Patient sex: M
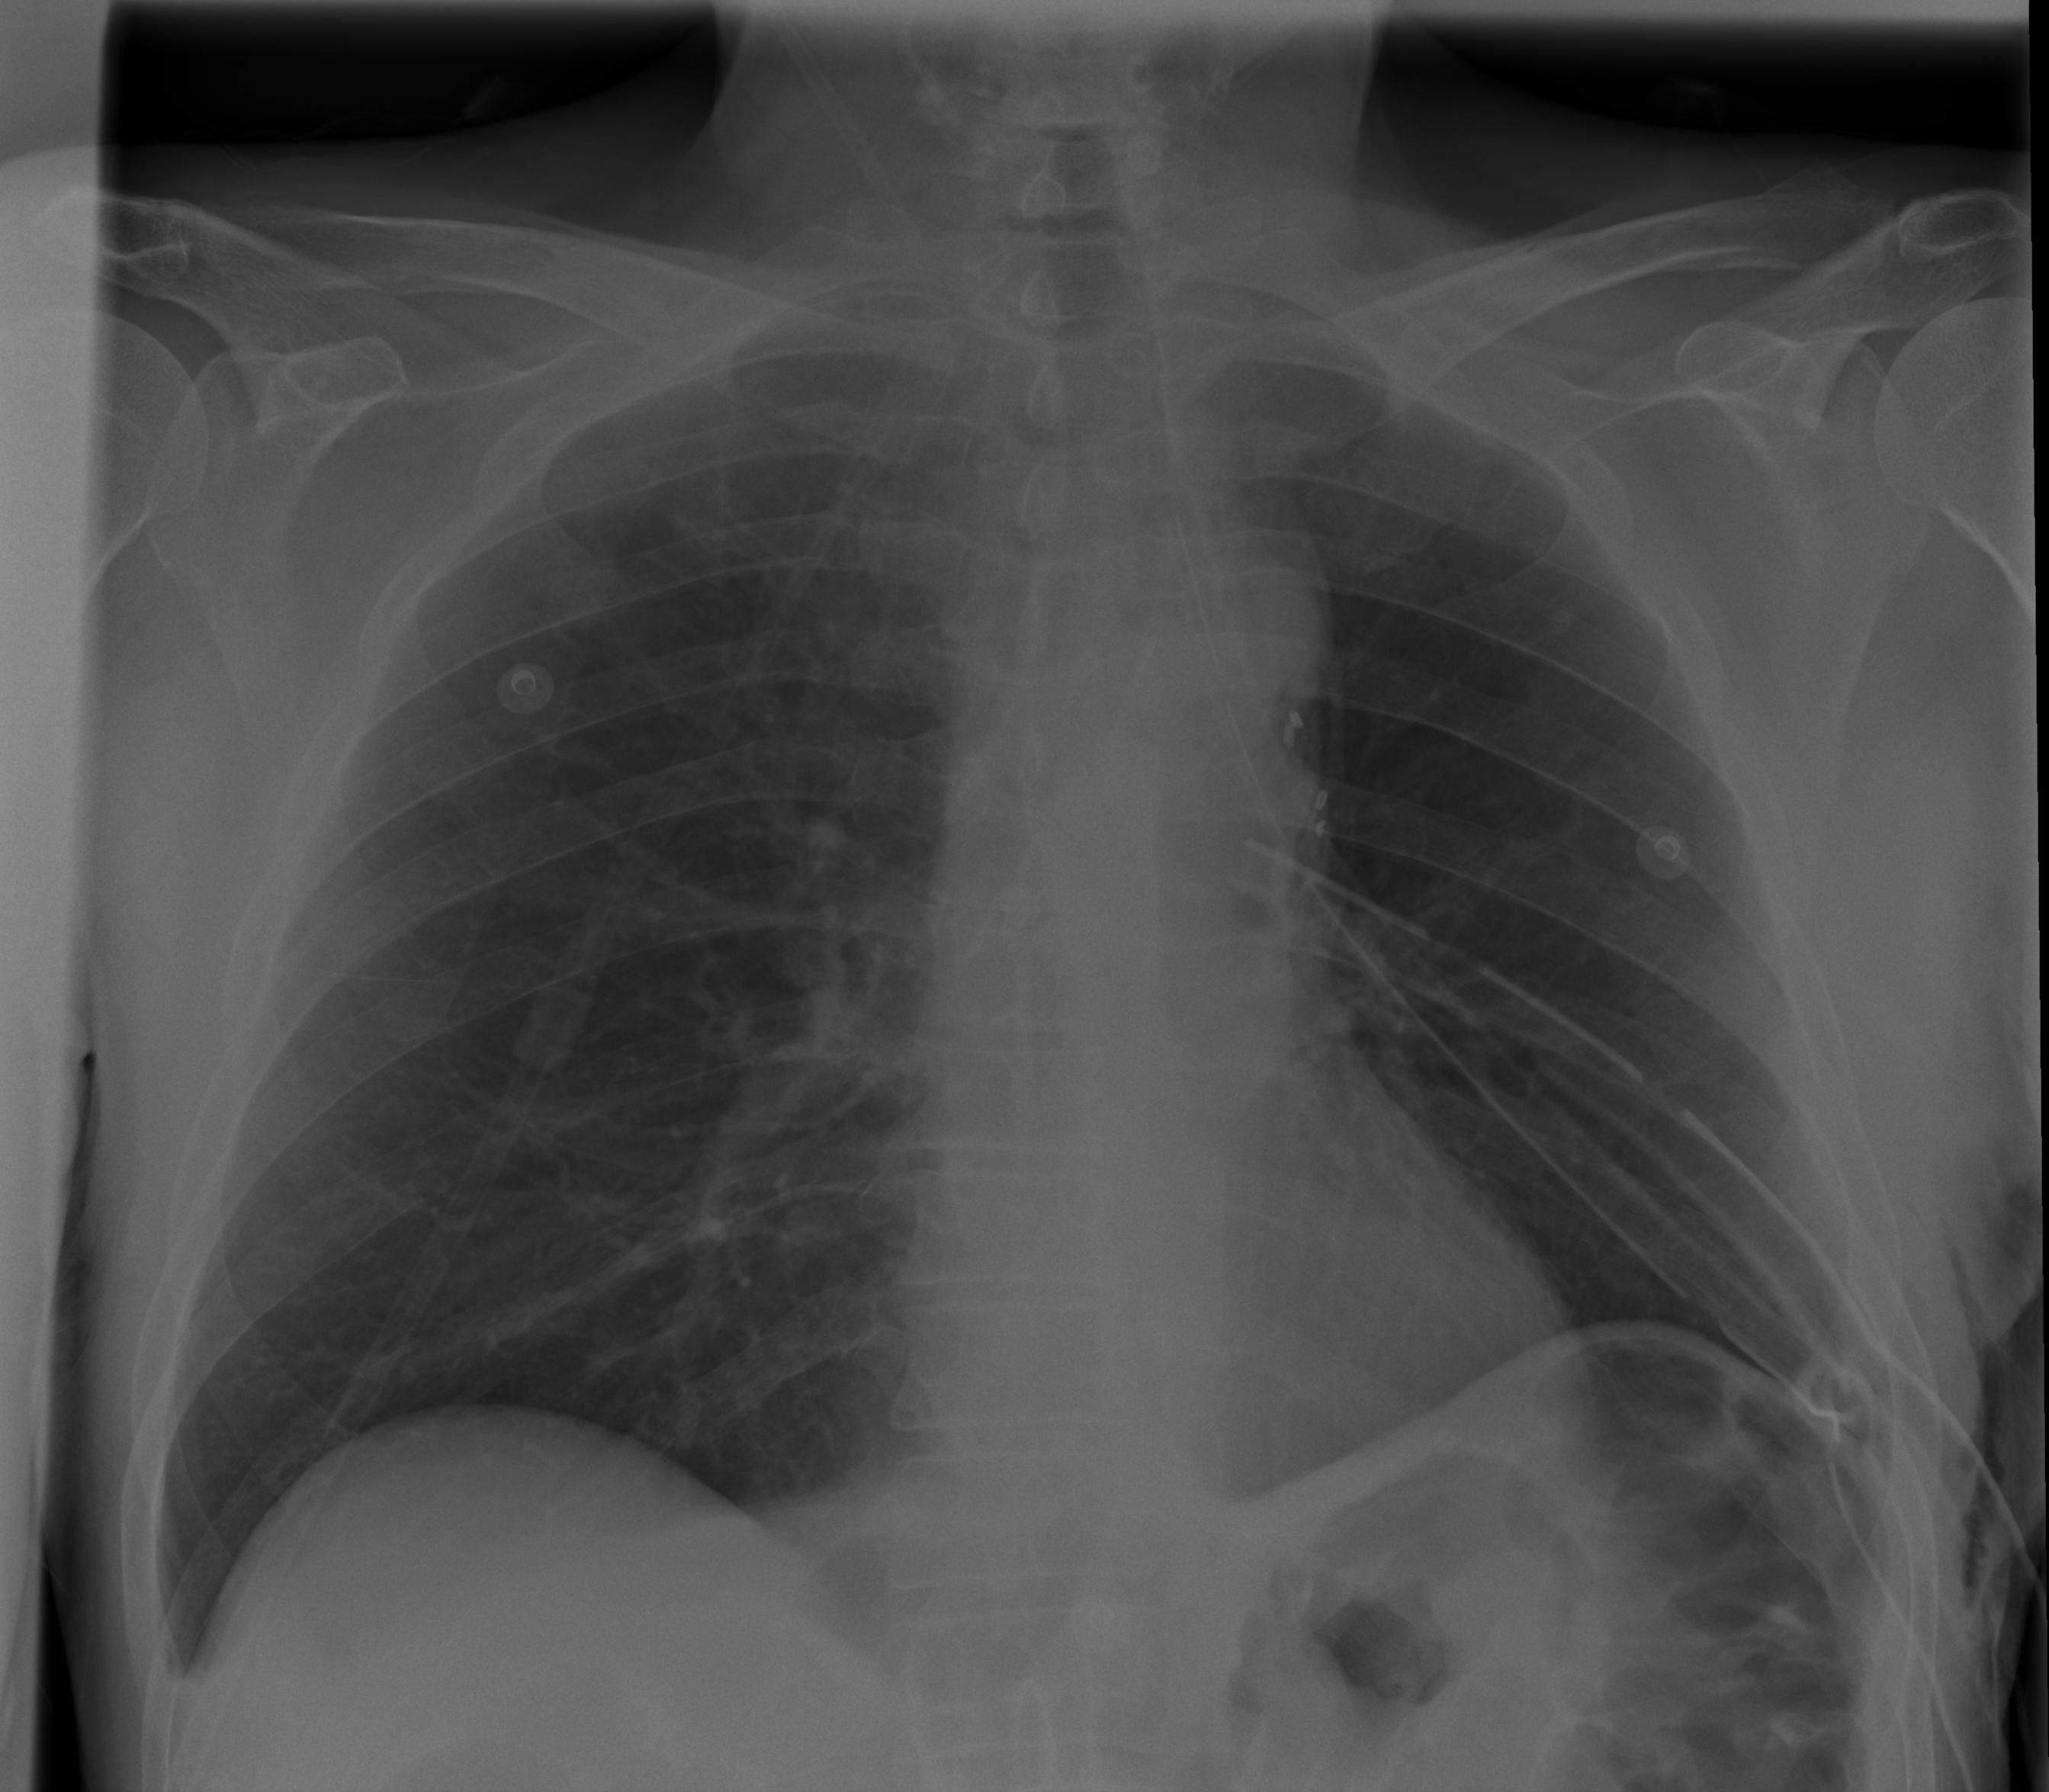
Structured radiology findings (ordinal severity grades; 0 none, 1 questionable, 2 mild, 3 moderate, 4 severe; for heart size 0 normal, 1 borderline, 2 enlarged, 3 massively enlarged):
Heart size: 0
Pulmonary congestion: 0
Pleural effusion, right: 2
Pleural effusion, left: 0
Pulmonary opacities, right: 0
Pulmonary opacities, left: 0
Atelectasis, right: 2
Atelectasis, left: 0